Interaction volume radius: 5 \u00c5
Interaction volume height: 15 \u00c5
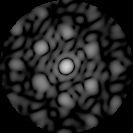
Disorder parameter: 0.595